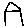
Label: house